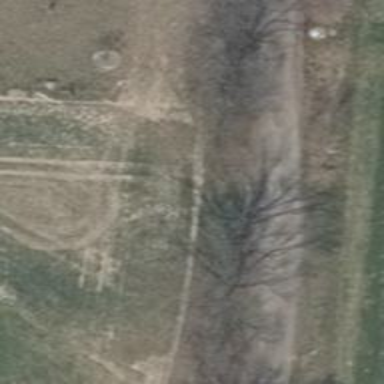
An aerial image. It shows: Row of trees in natural setting.